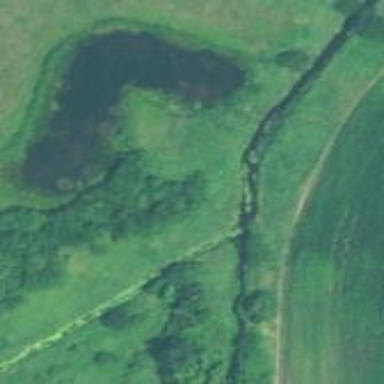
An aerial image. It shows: Pond with natural water.